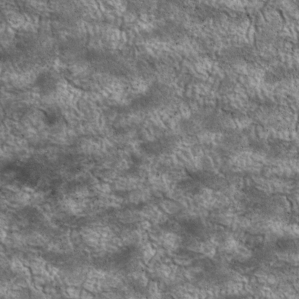
Label: non_frost